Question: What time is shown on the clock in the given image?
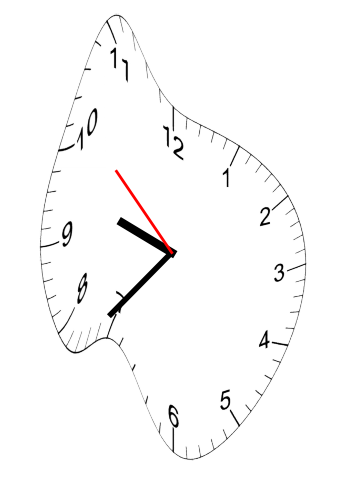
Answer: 09:36:52